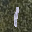
Label: 1